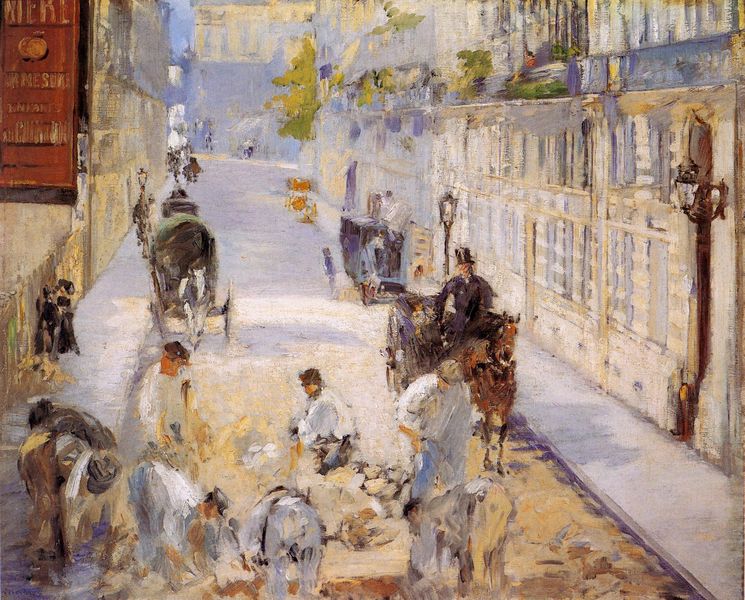
Titel: La rue Mosnier aux paveurs, Die Pflasterer in der rue Mosnier
Künstler: Édouard Manet
Standort: Cambridge (England)
Institution: Fitzwilliam Museum
Schlagwörter: baum, blau, gemälde, laub, mann, schatten, weiß, aquarell, bäume, cezanne, grün, impressionismus, landschaft, menschen, ocker, sand, stadt, braun, fenster, frankreich, grau, hell, hintergrund, holz, hüte, kopfbedeckungen, lampe, laterne, laternen, licht, männer, paris, schwarz, strasse, tür, gebäude, haus, rot, weg, zaun, beige, herren, malerei, zylinder, mützen, wand, sockel, stehen, herr, signatur, öl, horizont, häuser, kalt, morgen, pastos, pflanzen, arbeit, fensterläden, pferd, pferde, reiter, räder, ranken, hellblau, balkon, farbig, sommer, ansicht, fassade, fassaden, gasse, passanten, perspektive, pflaster, arbeiten, anstieg, tag, barun, lattenzaun, türe, droschke, einspänner, fußgänger, kutsche, kutschen, läden, markt, speichen, werbung, arbeiter, grube, rad, wagen, ölgemälde, duktus, menzel, impression, schild, corinth, bücken, bürgersteig, gehsteig, spaziergang, asphalt, gehweg, trottoir, bordstein, tupfen, plakat, kutscher, werbeplakat, fahren, fries, sims, handwerk, pferdekutschen, straßenlampe, straßenlaterne, verkehr, griechenland, bettler, etagen, geschosse, grundstück, spaziergänger, wien, reflex, breit, tur, fahrer, gespann, stockwerke, wende, wirtshaus, farbigkeit, baustelle, straßenlaternen, häuserzeile, häuserfassaden, straßenzug, pissaro, pferdekutsche, häuserfront, gehwege, droschken, passieren, bauarbeiter, bauzaun, straßenbau, gehsteige, taverne, edelleute, ladenschild, fiaker, pflasterer, strassenarbeiten, weiße kleidung, straßenarbeiter, baugrundstück, farbige schatten, gehrsteige, kutsher, mützrn, pflastersteinleger, stra, strassenlauf, straßenverkehr